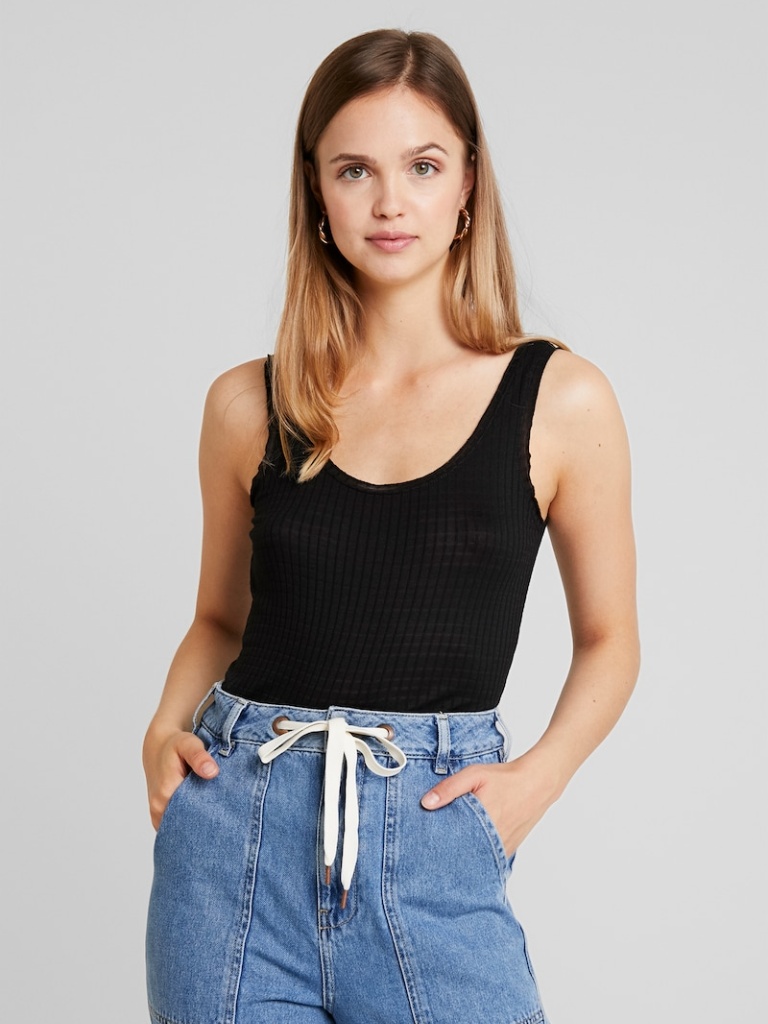
knit tight sleeveless hip length Fully Tucked in scoop tank